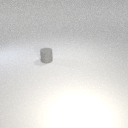
small gray rubber cylinder